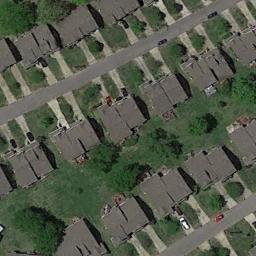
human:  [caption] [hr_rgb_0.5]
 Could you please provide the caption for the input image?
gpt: The medium residential area has some neatly arranged houses and green areas and two roads go through the medium residential area .

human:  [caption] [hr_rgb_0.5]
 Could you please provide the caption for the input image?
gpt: The medium residential is on the grass next to some trees and road .

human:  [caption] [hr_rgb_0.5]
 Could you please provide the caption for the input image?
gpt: The houses in the mid-sized residential area are all blue .

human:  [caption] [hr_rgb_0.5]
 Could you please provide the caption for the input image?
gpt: Many buildings of different shapes are in medium residential area .

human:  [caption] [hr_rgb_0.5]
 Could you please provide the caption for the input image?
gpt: There are many brown buildings arranged neatly on the medium residential area .